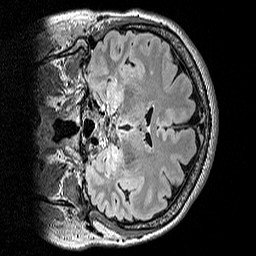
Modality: FLAIR
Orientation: coronal
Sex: female
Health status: ill
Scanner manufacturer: siemens
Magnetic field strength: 3 T
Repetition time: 5 s
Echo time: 0.388 s